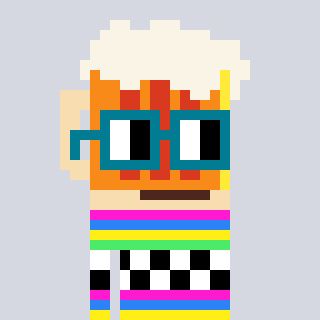
a pixel art character with square dark green glasses, a beer-shaped head and a darkbrown-colored body on a cool background